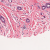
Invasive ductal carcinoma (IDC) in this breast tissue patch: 1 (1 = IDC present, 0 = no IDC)